Question: I am trying to restore my agent from an existing backup zip file but when I select the file to upload it, the file is selected but won't be upload and the window remain as it is without any error as you can see in the screenshot.
I logged to my agent from a different computer and a different browser and still facing the same problem.

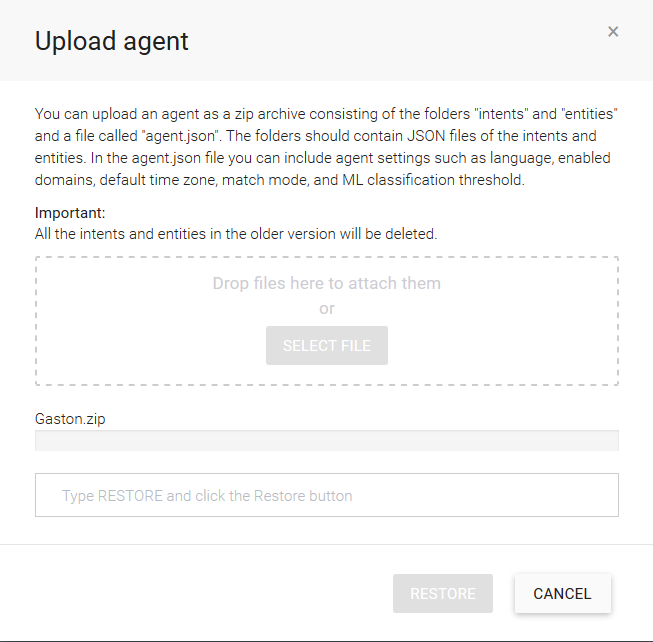
Answer: You have to type "RESTORE" into the text box, that activates the 'Restore' button:) This is a safety mechanism, because restoring completely overwrites your existing agent.